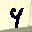
Label: 4